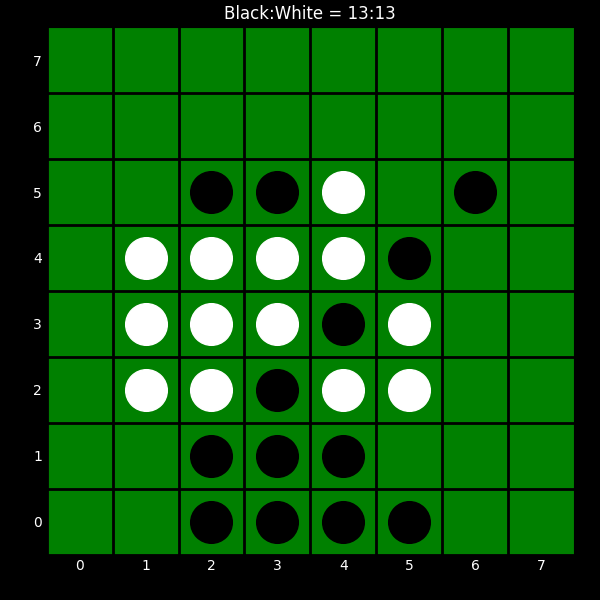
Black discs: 13
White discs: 13